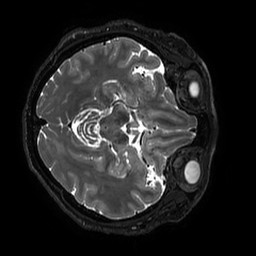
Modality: T2w
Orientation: axial
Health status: ill
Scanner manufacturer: philips
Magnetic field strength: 3 T
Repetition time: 2.5 s
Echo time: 0.331 s